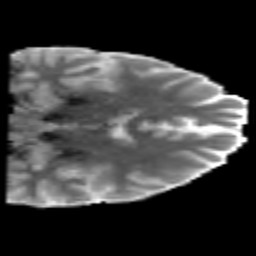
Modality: MD
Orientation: coronal
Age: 35
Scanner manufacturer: philips
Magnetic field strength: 3 T
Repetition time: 8.584 s
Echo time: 0.127 s